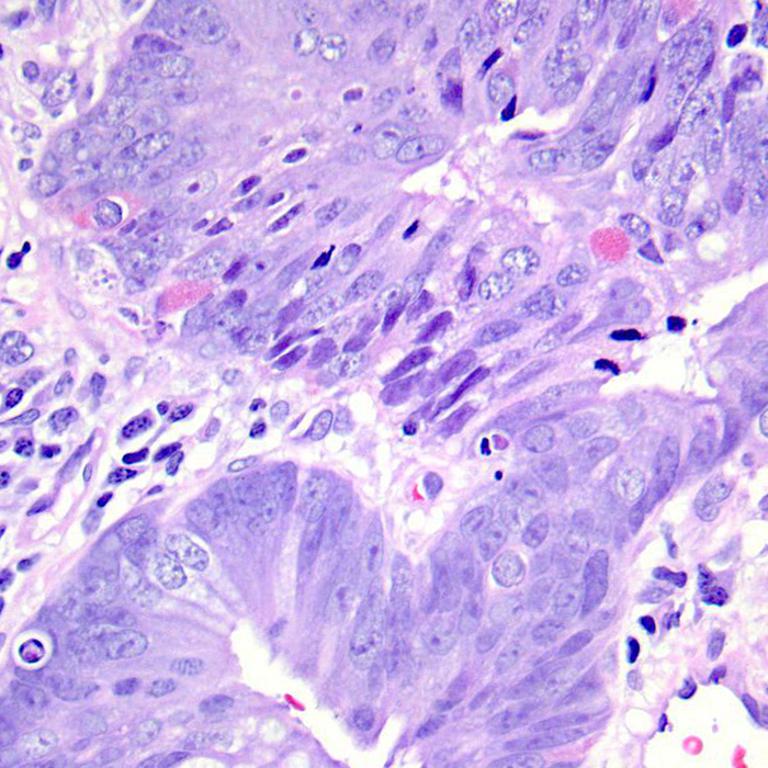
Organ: colon
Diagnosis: adenocarcinomas